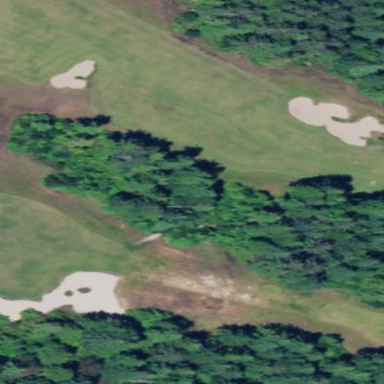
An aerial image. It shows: Area with grass used as rough in golf course.